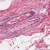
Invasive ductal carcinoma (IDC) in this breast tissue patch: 0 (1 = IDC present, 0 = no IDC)